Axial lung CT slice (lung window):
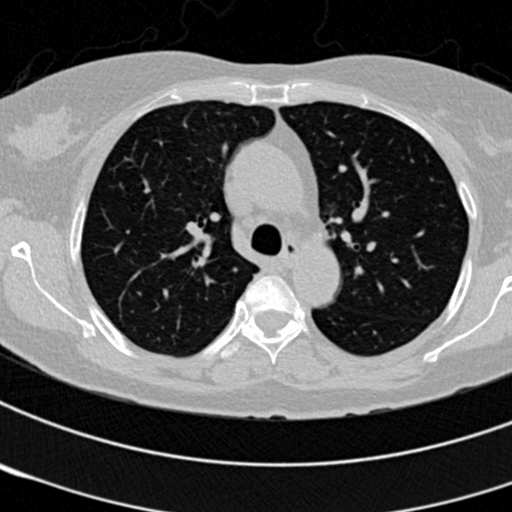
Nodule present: no